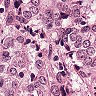
Metastatic tissue present: yes